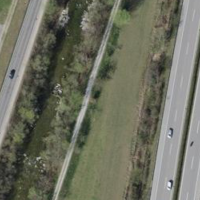
EUNIS habitat code: 57
Species observed at this site:
Certhia brachydactyla
Erithacus rubecula
Aegithalos caudatus
Motacilla alba
Troglodytes troglodytes